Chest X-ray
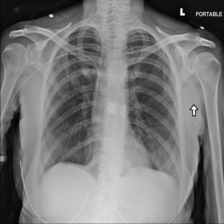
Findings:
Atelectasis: negative
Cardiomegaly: negative
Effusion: negative
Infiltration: negative
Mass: negative
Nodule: negative
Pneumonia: negative
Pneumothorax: negative
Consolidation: negative
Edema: negative
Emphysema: negative
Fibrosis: negative
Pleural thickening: negative
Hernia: negative